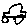
Label: car